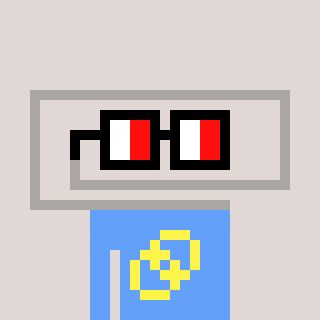
a pixel art character with square glasses with black frames and red eyes, a paperclip-shaped head and a blue-colored body on a warm background